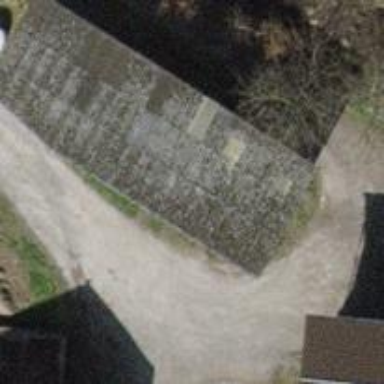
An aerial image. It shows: View of roof of building.